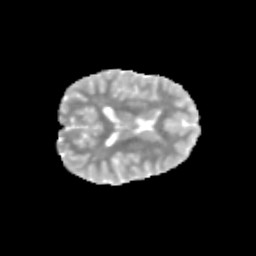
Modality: MD
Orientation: axial
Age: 12
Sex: female
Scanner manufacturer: siemens
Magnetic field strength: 3 T
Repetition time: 3.8 s
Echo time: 0.07 s